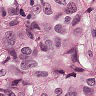
Metastatic tissue present: yes